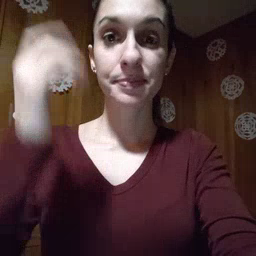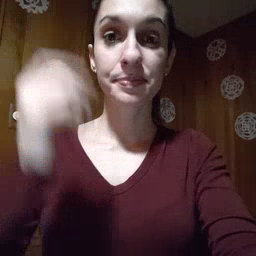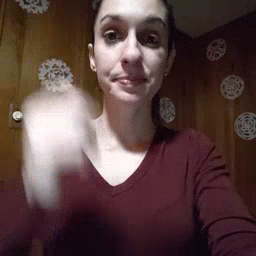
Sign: sick